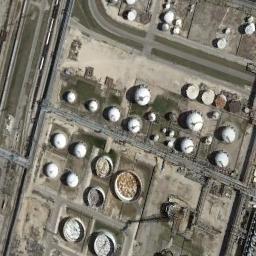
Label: storage_tank